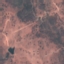
Label: HerbaceousVegetation